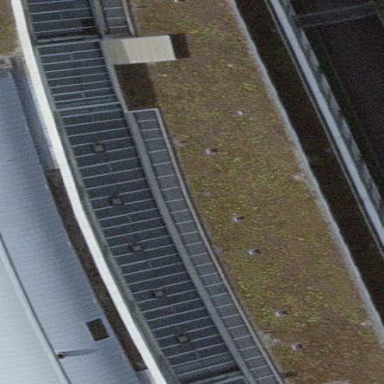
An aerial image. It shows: Government building with flat roof.